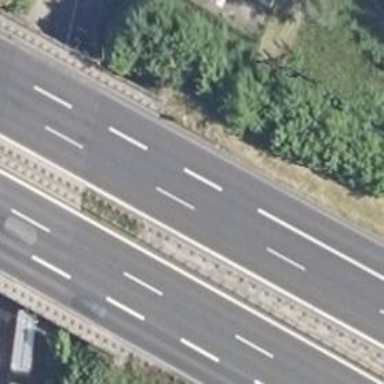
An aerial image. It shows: Trunk highway designated as motorroad.